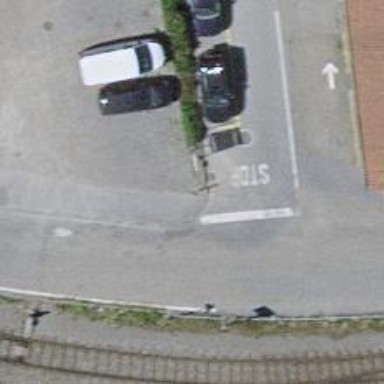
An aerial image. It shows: Kerb serving as barrier.